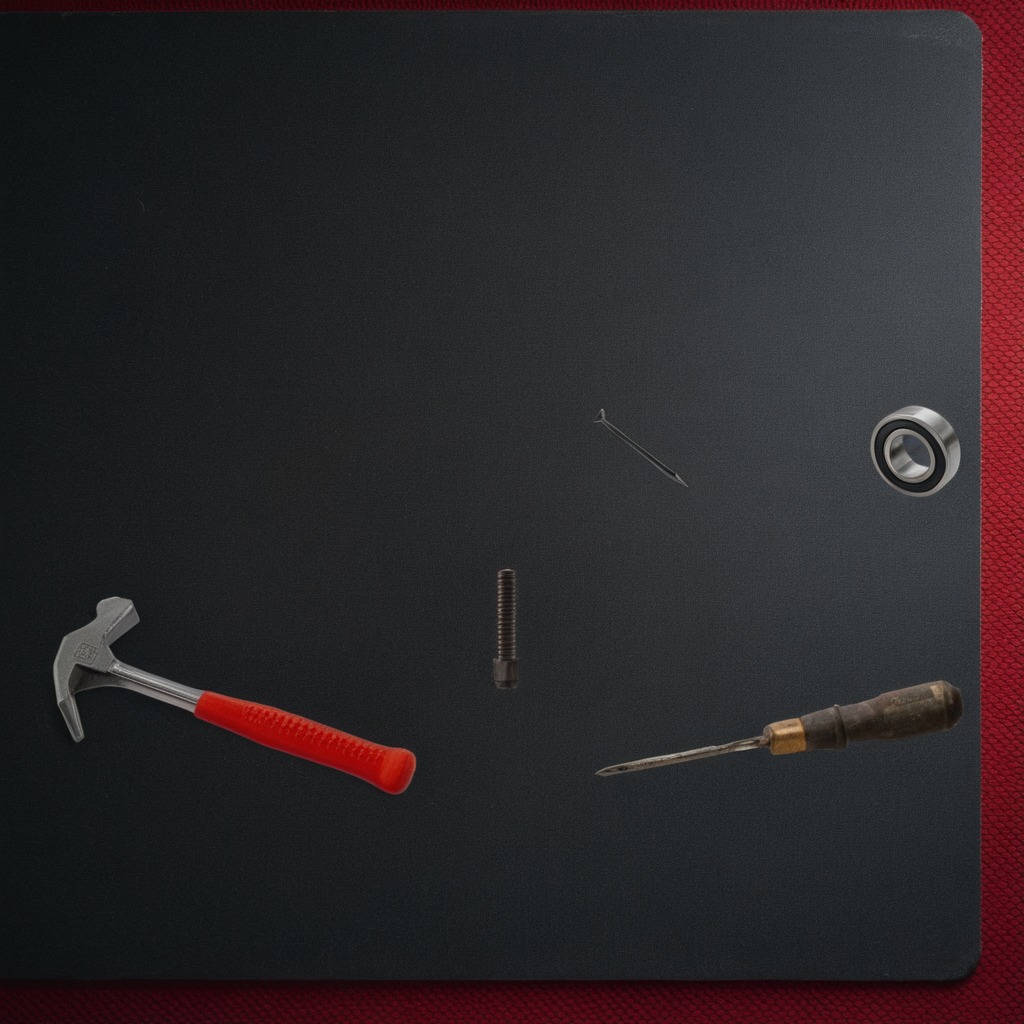
A ball bearing, hammer, nail, coiled metal spring, and screwdriver are lying on the granite tabletop.